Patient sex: F
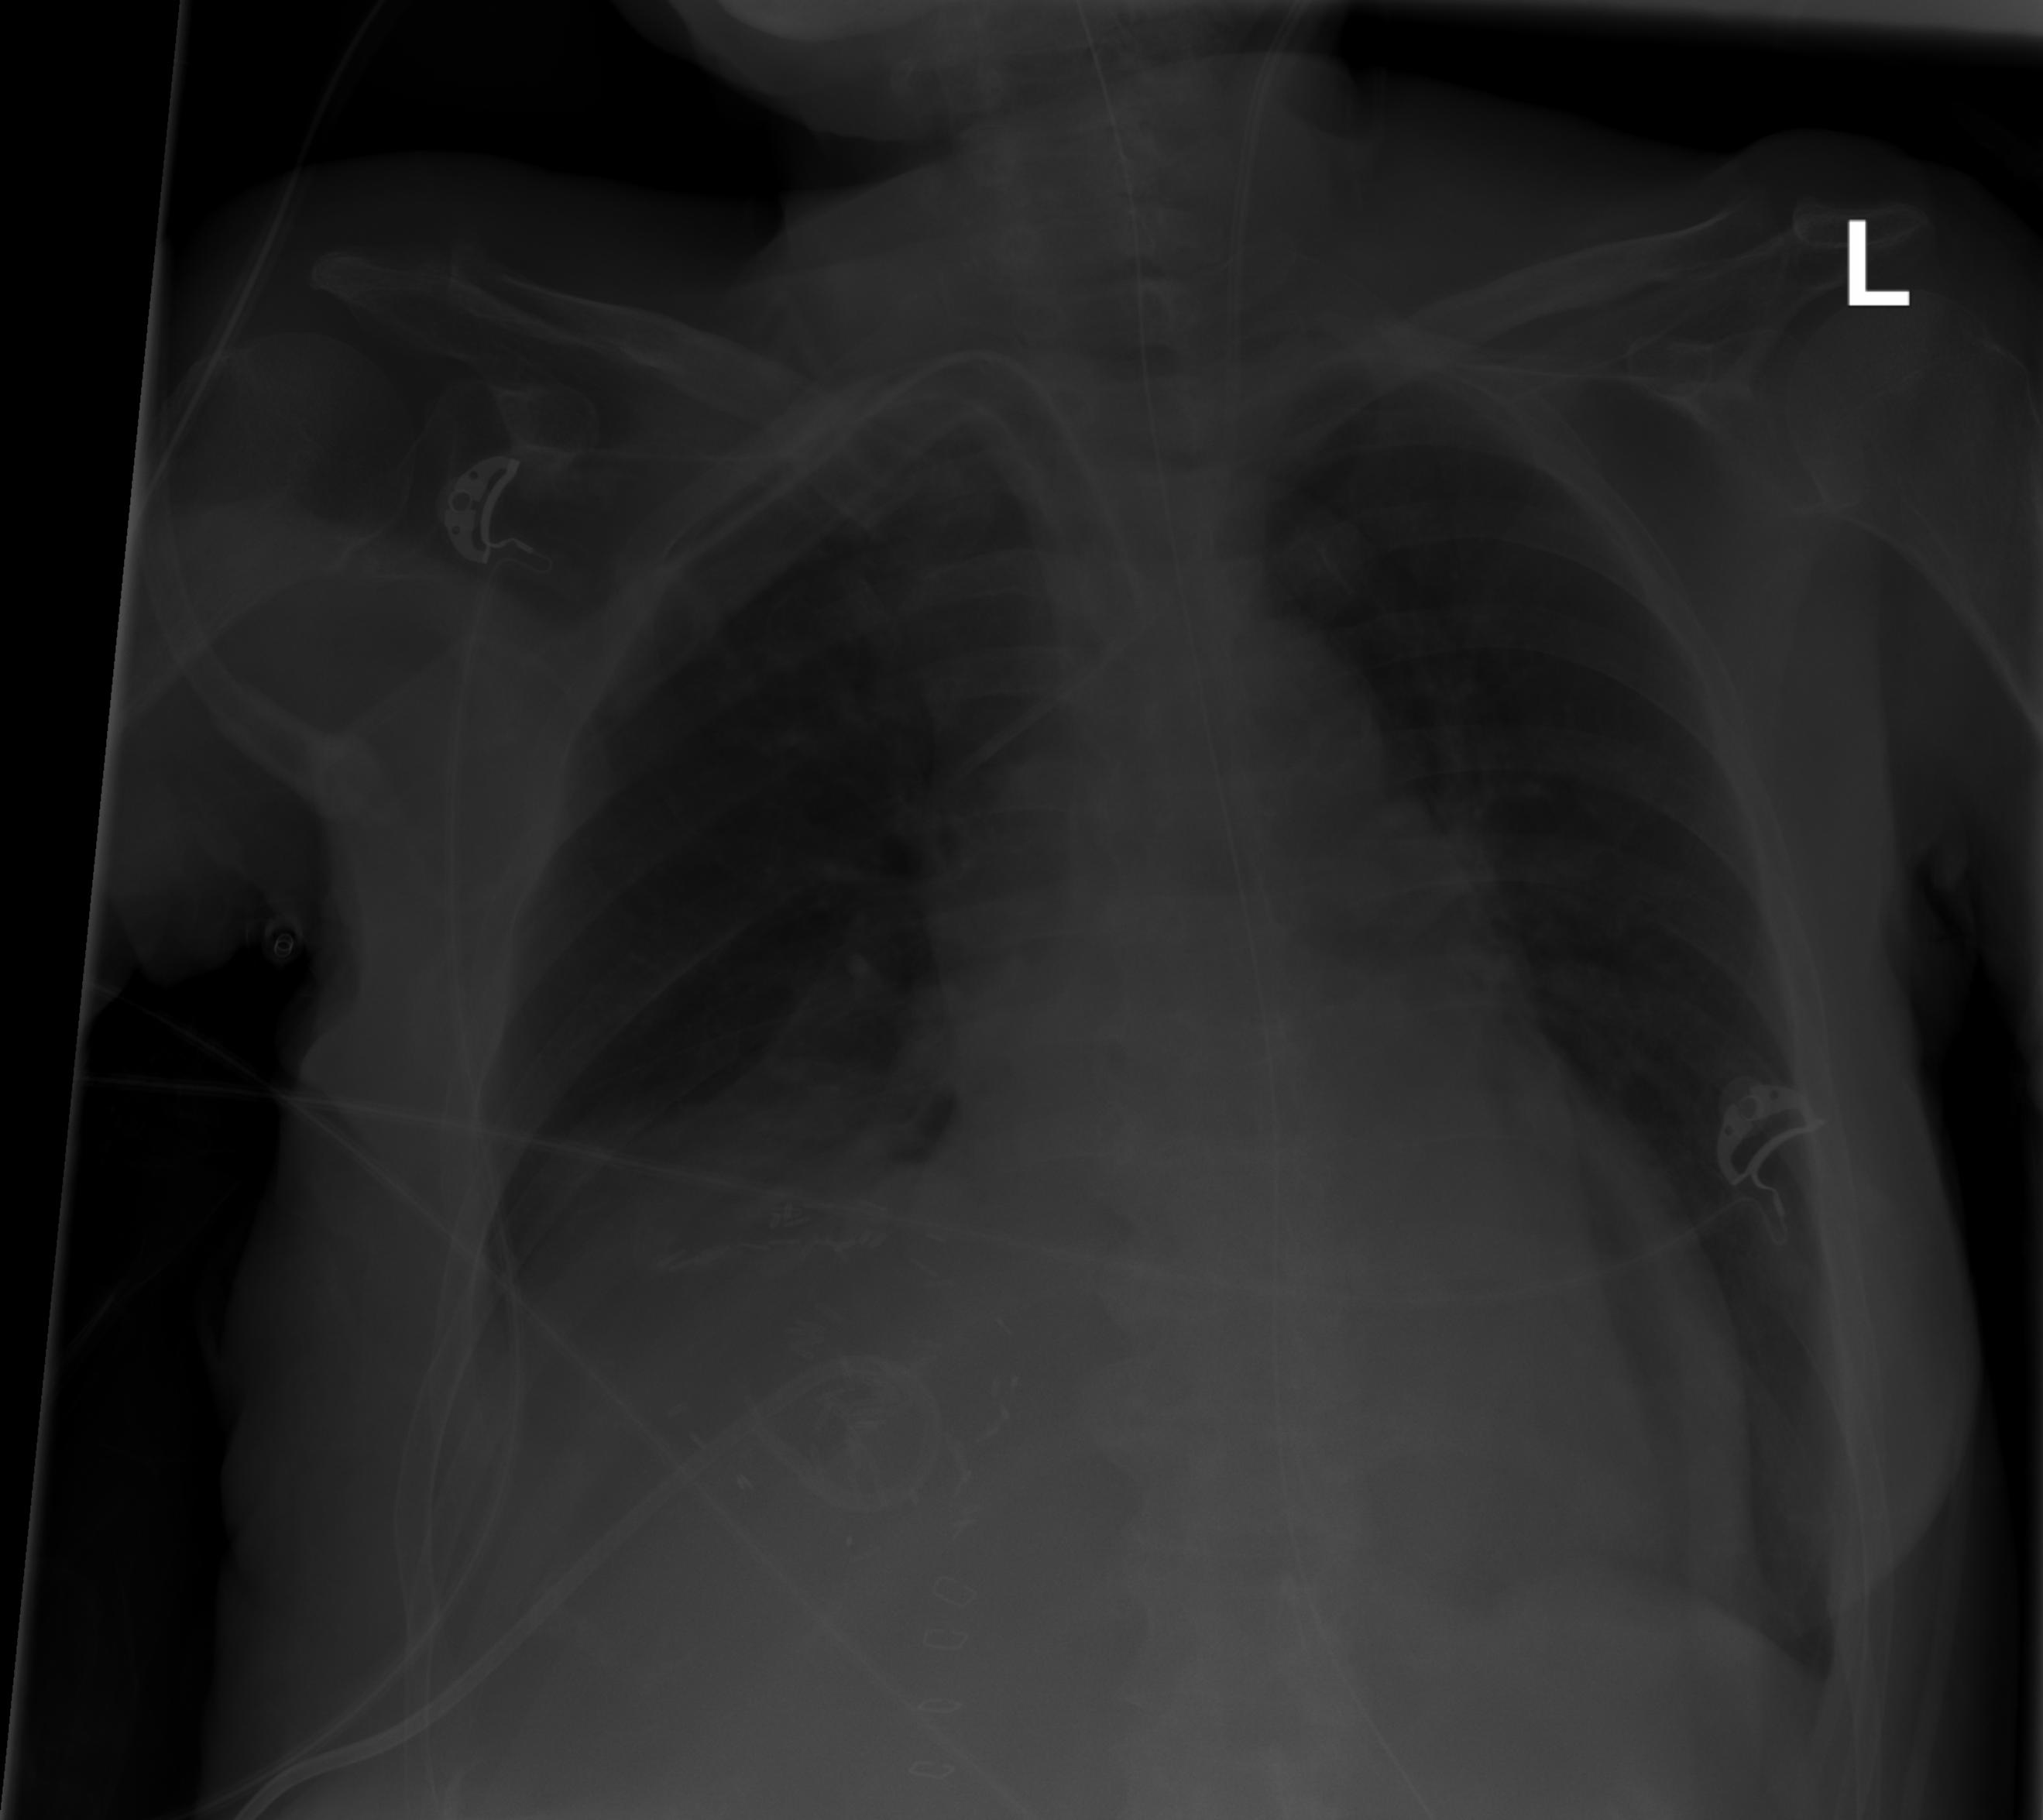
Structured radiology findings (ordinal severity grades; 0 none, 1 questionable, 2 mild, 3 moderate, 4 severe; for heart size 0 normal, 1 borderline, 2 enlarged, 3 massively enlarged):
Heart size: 0
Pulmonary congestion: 0
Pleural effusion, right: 2
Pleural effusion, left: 0
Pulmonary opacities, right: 0
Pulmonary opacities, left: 0
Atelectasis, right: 2
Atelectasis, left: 0